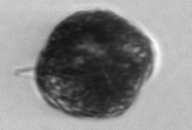
Label: Alexandrium_catenella